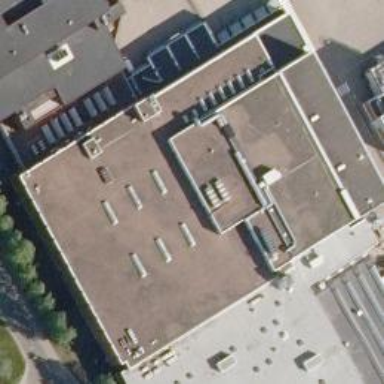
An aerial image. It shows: Industrial building with gravel brown roof.